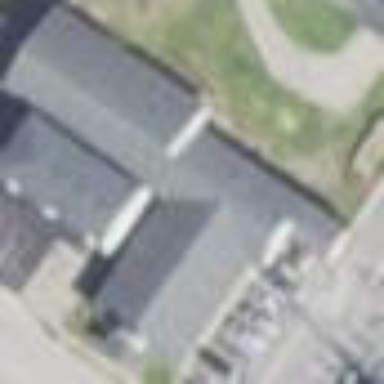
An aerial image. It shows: Building that is place of worship.